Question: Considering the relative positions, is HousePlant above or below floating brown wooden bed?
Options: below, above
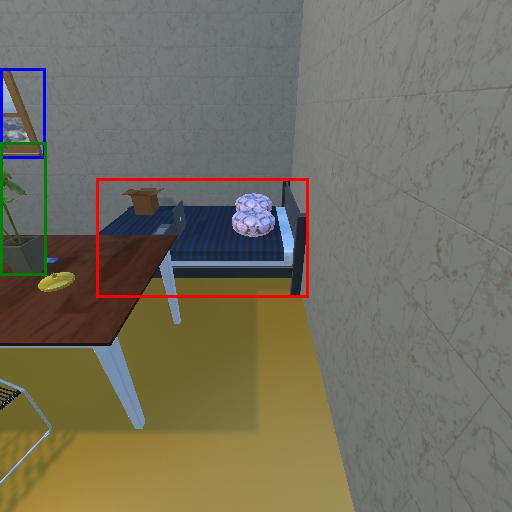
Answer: below